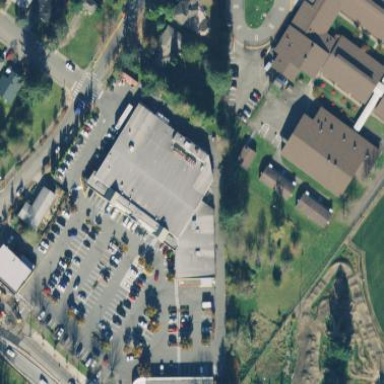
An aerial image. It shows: Supermarket building.